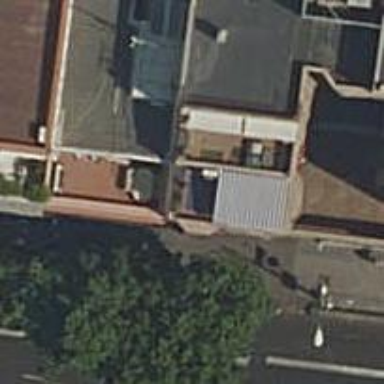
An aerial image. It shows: Café.